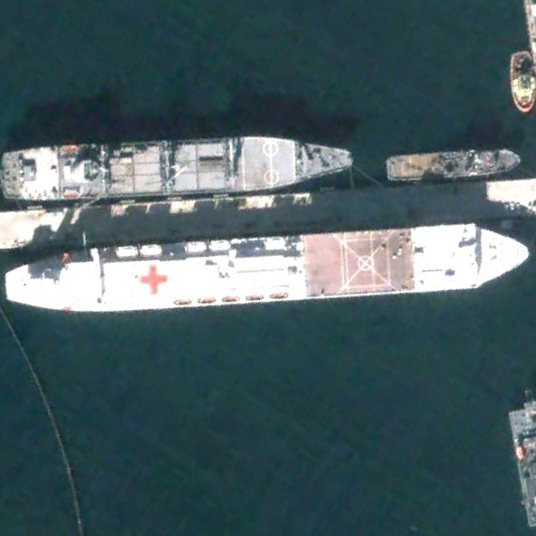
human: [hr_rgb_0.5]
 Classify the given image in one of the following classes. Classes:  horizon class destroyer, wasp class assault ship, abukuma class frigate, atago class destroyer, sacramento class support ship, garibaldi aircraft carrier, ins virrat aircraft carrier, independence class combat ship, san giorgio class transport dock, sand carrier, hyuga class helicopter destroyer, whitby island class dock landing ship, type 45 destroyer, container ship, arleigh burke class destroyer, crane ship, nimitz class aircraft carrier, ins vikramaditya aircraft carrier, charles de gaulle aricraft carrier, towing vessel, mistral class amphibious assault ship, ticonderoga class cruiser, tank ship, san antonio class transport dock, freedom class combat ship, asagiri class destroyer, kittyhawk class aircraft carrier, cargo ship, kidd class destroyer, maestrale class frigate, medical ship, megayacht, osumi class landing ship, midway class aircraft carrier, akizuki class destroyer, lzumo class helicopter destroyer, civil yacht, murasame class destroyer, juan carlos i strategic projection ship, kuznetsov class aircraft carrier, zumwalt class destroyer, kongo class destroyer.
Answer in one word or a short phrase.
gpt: Medical ship